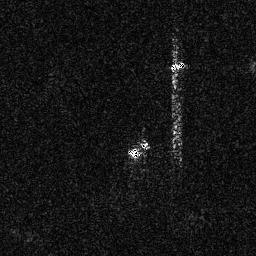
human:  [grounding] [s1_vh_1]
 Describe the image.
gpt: In the satellite image, there is  <ref>1 small ship </ref> <box>[[66, 22, 71, 28, 0]]</box> located at top,  <ref>1 small ship </ref> <box>[[49, 57, 54, 61, 0]]</box> located at center.